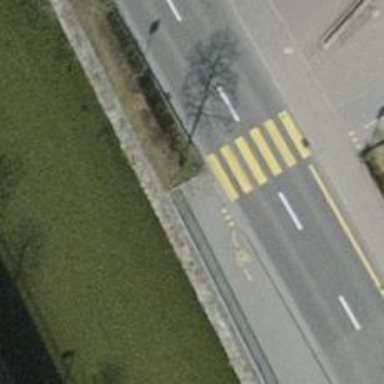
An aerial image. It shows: Kerb serving as barrier.